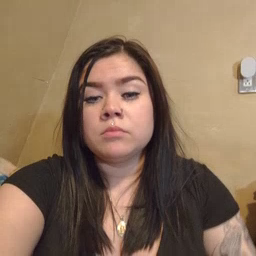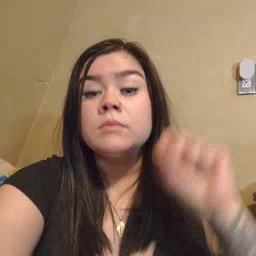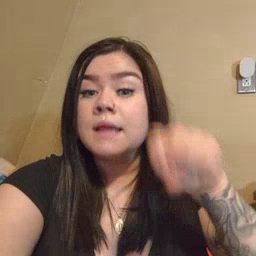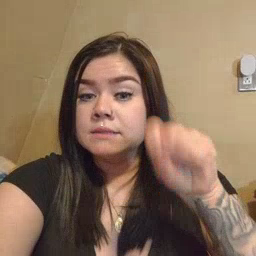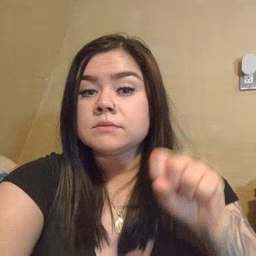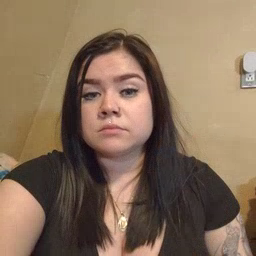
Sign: yes